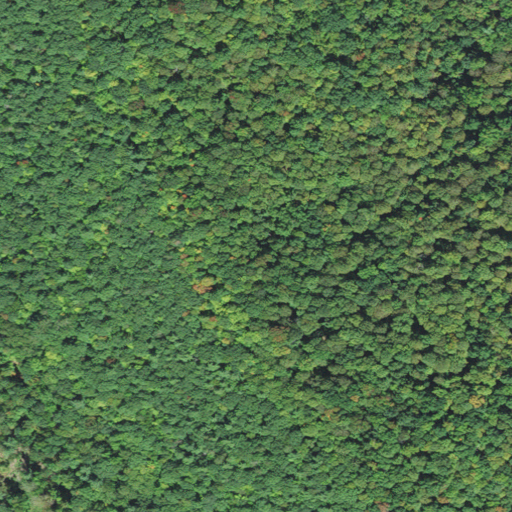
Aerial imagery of mountain in Vermont named Barker Mountain containing deciduous forest and mixed forest